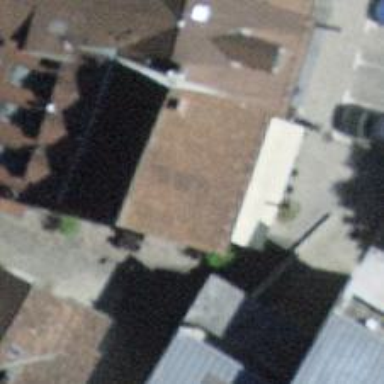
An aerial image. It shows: Café.